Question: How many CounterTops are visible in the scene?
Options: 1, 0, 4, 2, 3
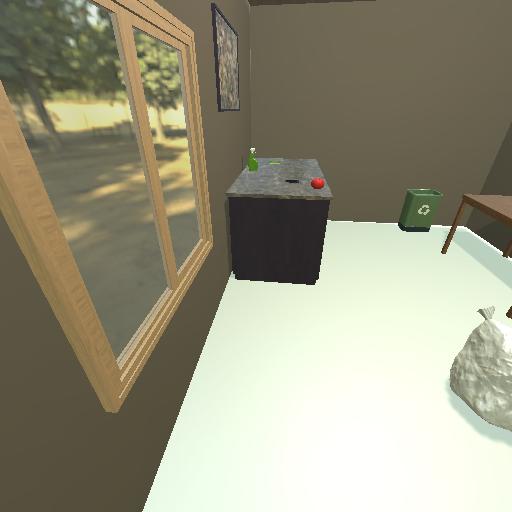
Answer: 1